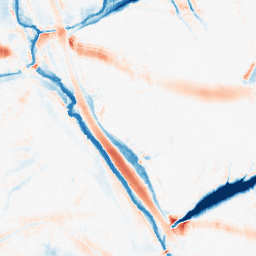
Category: morphological
Decomposition family: morphological_ellipse
Decomposition parameters: operation: average
width: 30
height: 20
Upsampling method: quadratic
Upsampling parameters: scale: 4
Upsampling scale: 4